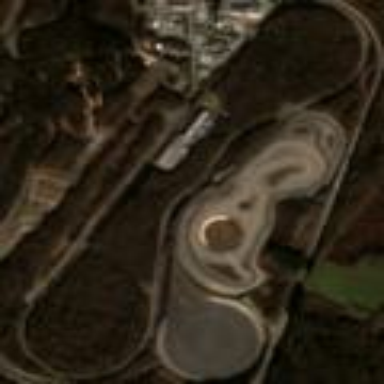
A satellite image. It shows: Motor sport raceway.